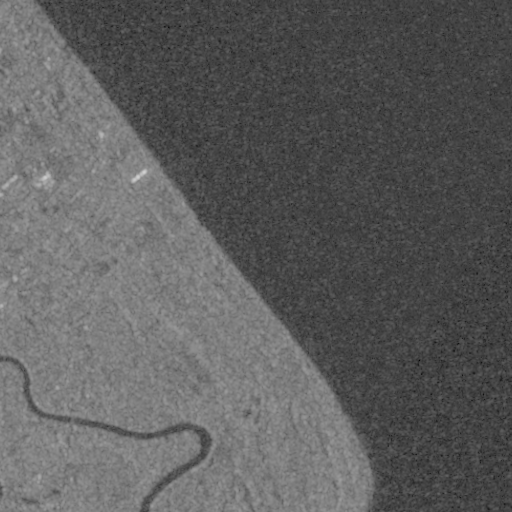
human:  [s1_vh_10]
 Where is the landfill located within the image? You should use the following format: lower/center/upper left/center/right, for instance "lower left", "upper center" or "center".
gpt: The landfill is located in the lower left of the image.
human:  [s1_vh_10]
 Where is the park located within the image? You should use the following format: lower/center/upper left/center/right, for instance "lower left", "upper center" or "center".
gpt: The park is located in the upper left of the image.
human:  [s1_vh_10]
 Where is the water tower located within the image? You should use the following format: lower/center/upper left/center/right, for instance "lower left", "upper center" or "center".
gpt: The water tower is located in the upper left of the image.
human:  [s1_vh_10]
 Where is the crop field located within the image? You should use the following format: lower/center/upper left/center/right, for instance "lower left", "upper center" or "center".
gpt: There is no crop field in the image.

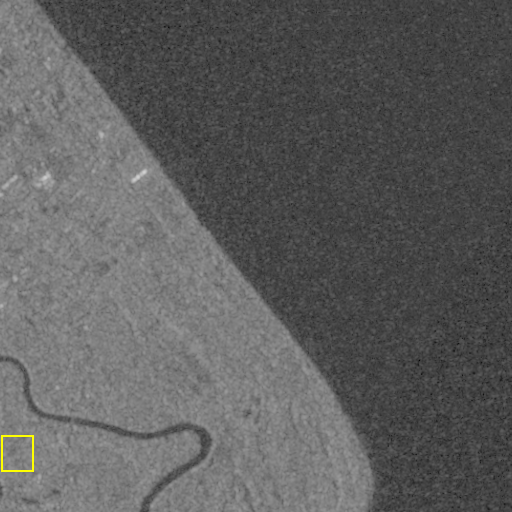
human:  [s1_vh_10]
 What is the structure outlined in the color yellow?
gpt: The structure outlined in yellow is a landfill.
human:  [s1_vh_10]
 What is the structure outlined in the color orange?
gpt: There is no orange outline.